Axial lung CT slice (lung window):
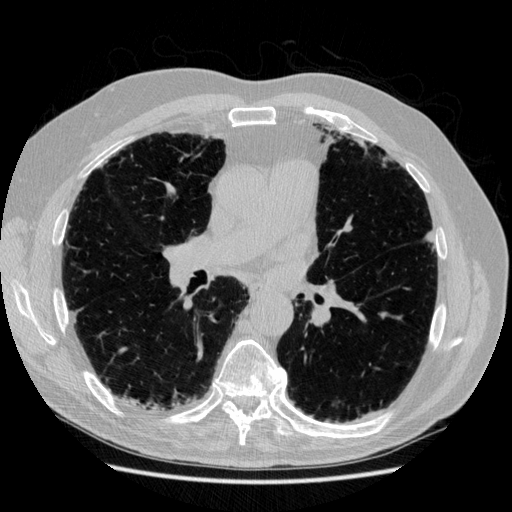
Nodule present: no